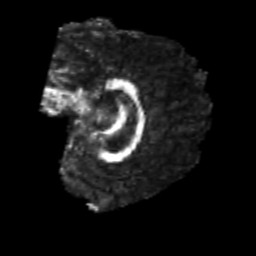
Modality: FA
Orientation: sagittal
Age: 24
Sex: male
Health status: healthy
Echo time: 0.074 s